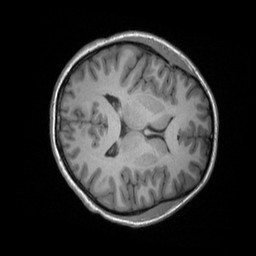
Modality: T1w
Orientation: axial
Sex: female
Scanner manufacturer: siemens
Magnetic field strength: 3 T
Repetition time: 1.9 s
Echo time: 0.00252 s